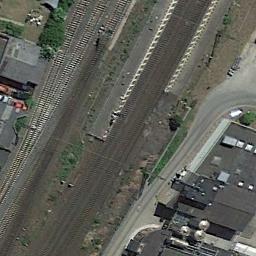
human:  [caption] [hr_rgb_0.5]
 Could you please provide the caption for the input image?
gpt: These railways are flanked by some buildings .

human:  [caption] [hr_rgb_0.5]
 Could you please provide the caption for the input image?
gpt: There are three parallel railway lines here .

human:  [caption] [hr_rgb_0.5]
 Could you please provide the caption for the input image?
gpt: The railway is on the bare land next to some houses .

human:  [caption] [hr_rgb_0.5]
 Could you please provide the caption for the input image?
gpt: Several buildings of different shapes and sizes are beside the railway .

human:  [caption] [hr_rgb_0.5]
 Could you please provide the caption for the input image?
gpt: There are some buildings beside the railway .